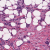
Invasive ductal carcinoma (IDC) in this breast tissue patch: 1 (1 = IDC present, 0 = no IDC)